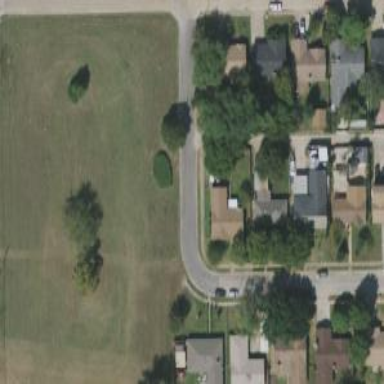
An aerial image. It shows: Grassy plot in zoning area.